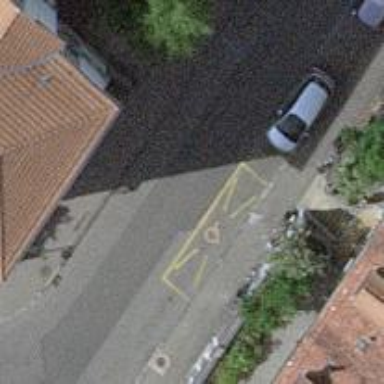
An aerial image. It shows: Designated parking space for disabled individuals.